【题型】选择题　【知识点】立体几何　【难度】easy
如图所示，三棱台$ABC-A_1B_1C_1$中，沿面$A_1BC$截去三棱锥$A_1-ABC$，则剩余部分是 (\quad)

\noindent A．三棱锥 \quad\quad B．四棱锥 \quad\quad C．三棱台 \quad\quad D．四棱台
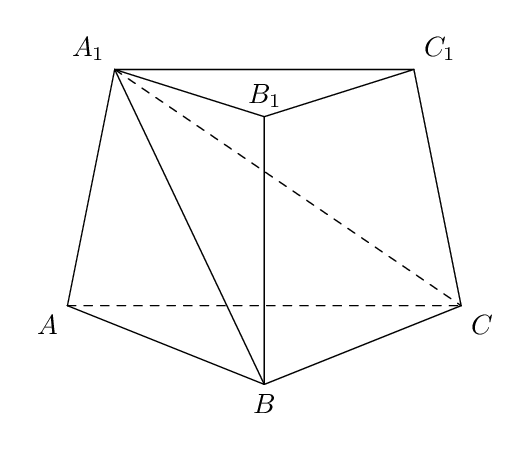
【解答】
\noindent \textbf{【难度】}$\star\star$

\noindent \textbf{【答案】}B

\noindent \textbf{【解析】}解：三棱台$ABC-A_1B_1C_1$中，沿面$A_1BC$截去三棱锥$A_1-ABC$，
则剩余部分是以$A_1$为顶点，梯形$BCC_1B_1$为底面的四棱锥，故选：$B$．